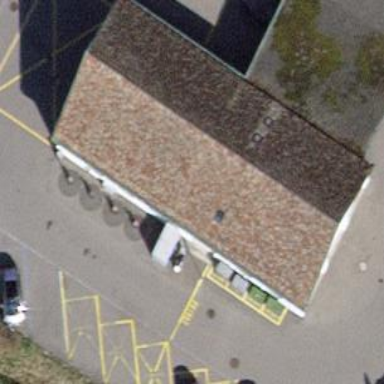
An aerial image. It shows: Fire station building.